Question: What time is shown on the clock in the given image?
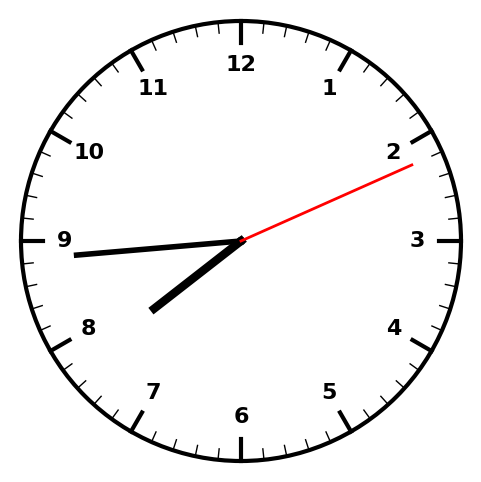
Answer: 07:44:11